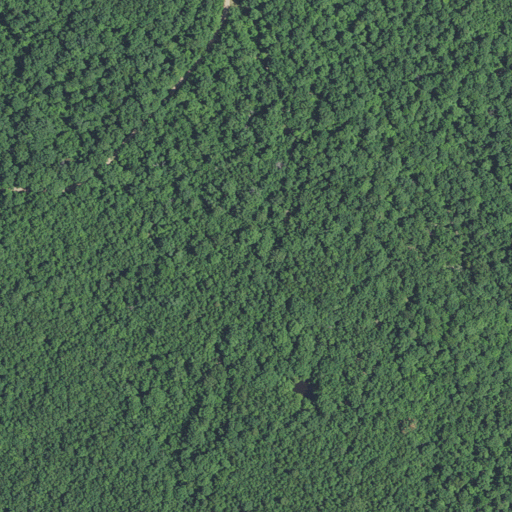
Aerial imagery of mountain in Missouri named Arnett Mountain containing only deciduous forest